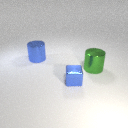
small blue metal cube in front of large green metal cylinder